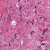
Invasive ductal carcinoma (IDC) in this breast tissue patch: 0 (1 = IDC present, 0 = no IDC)